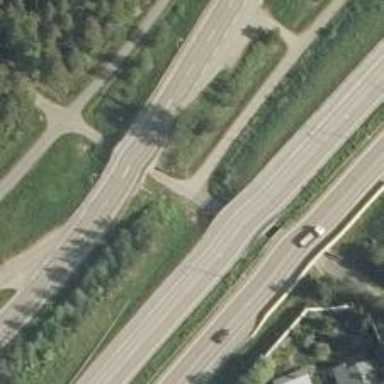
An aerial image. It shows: Cycleway.